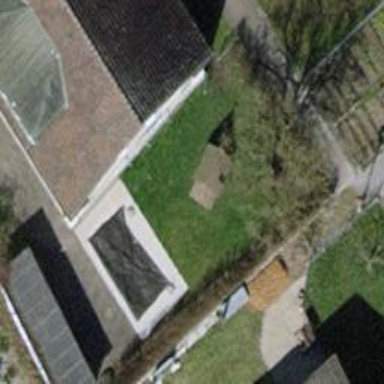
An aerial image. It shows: Playground with playhouse.